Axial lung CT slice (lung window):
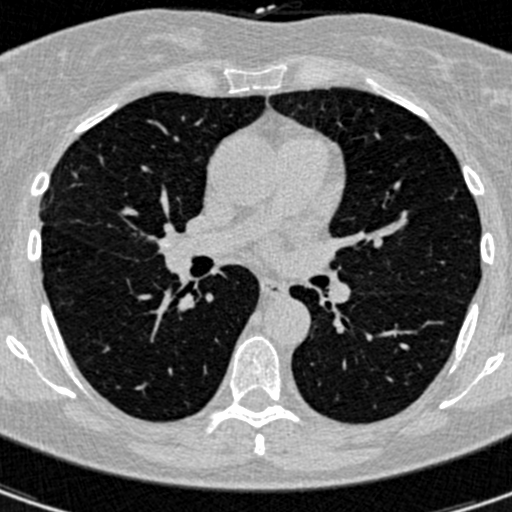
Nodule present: no